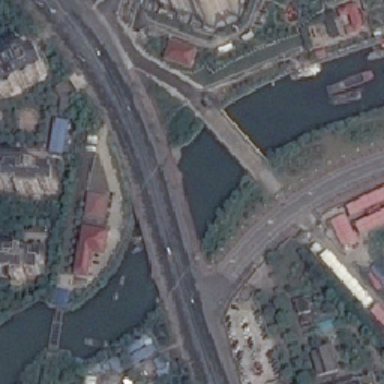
There are some buildings and green trees on both sides of the river and there are two bridges .